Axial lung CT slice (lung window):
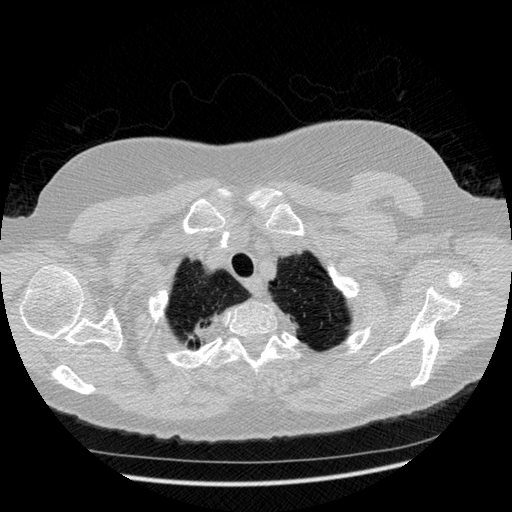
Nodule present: no